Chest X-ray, AP view. Patient: 62 years old, sex M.
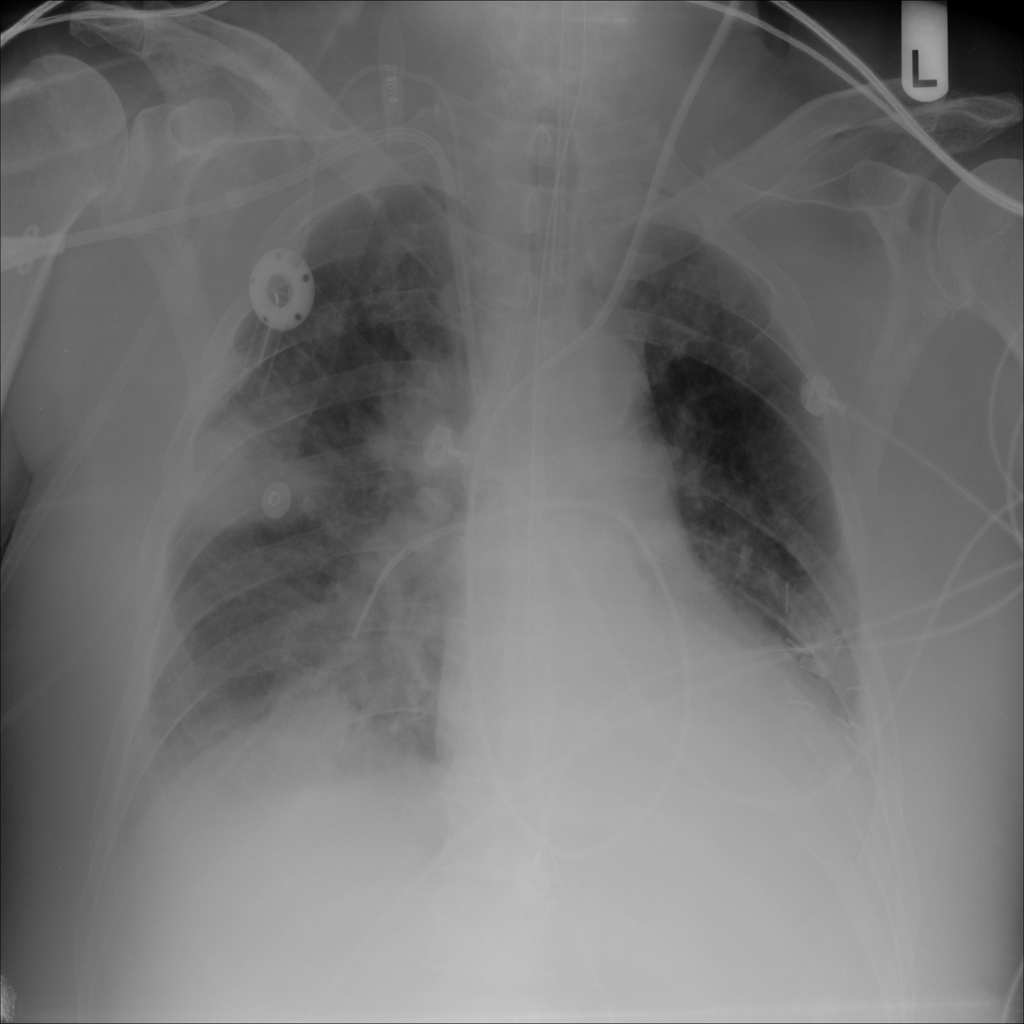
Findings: Atelectasis, Effusion, Infiltration